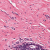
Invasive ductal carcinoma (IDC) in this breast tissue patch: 0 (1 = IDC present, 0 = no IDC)